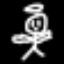
Label: angel